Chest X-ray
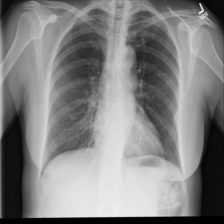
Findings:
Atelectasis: negative
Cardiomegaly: negative
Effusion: negative
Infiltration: negative
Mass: negative
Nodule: negative
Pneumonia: negative
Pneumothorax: negative
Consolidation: negative
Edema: negative
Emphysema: negative
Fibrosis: negative
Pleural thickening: negative
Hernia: negative